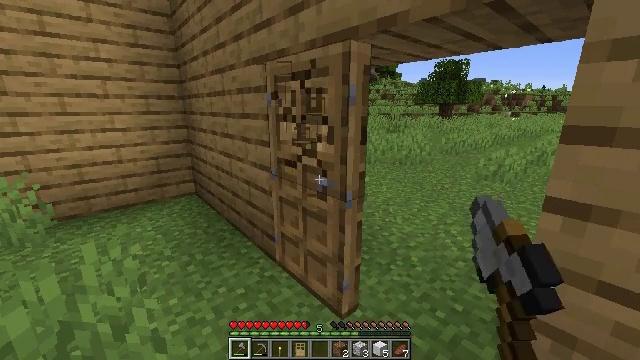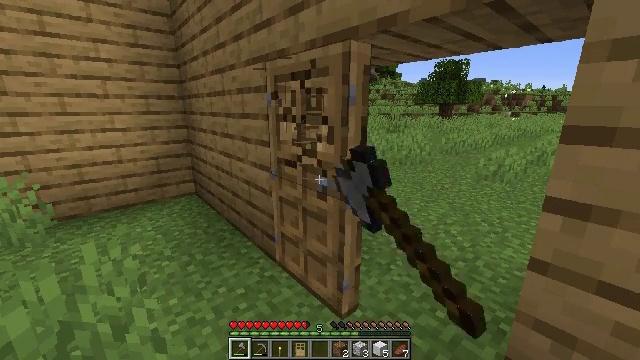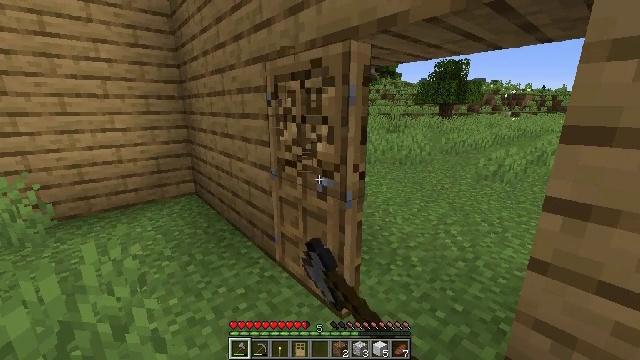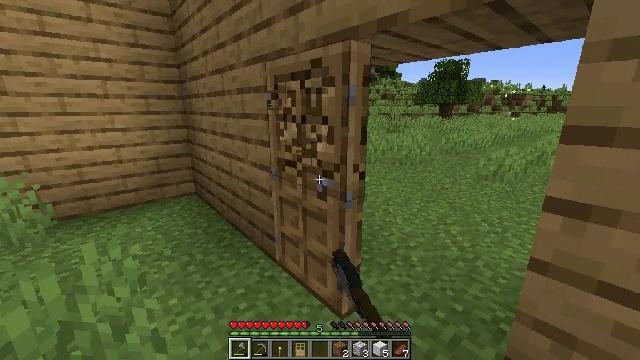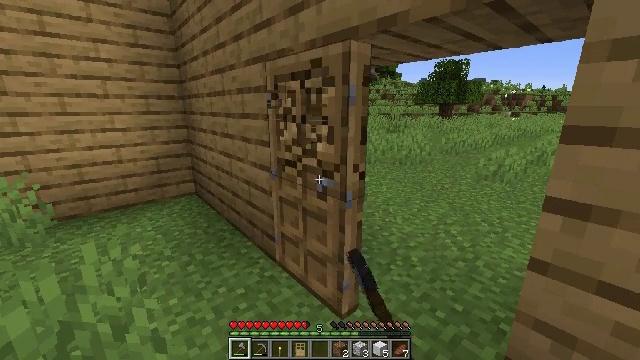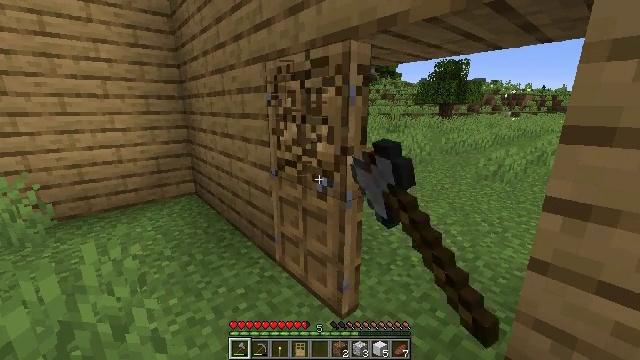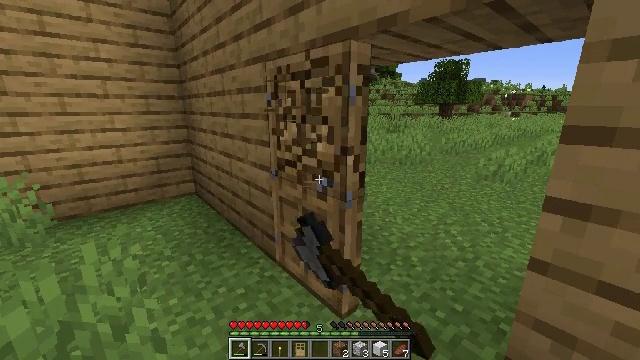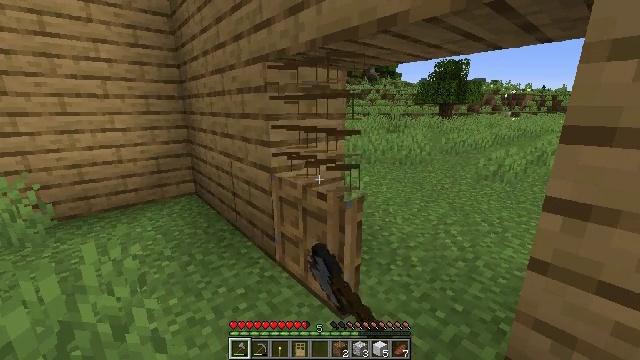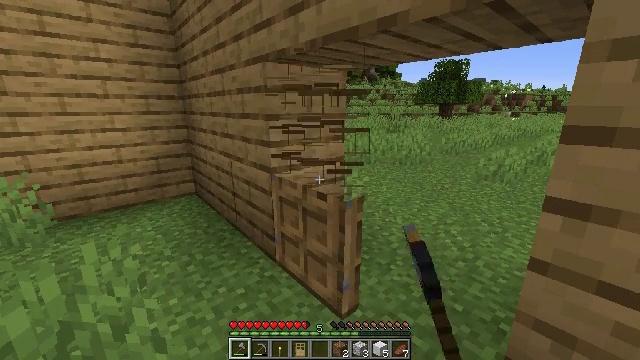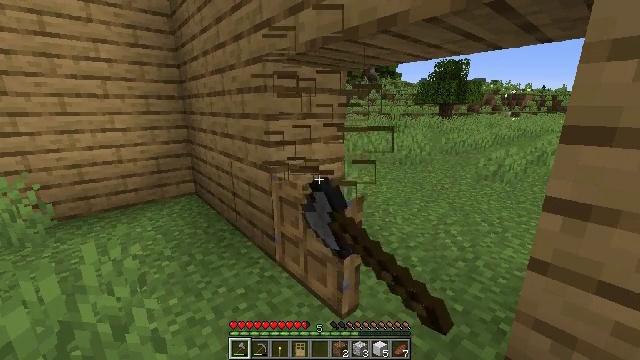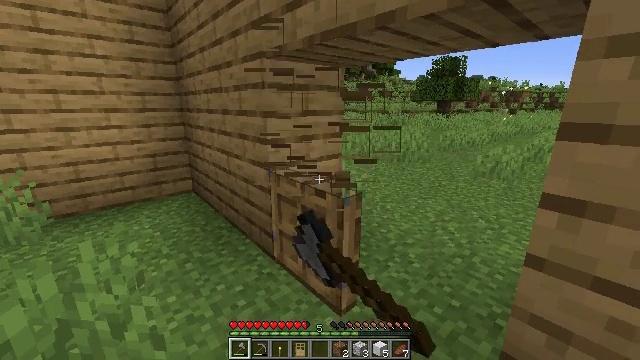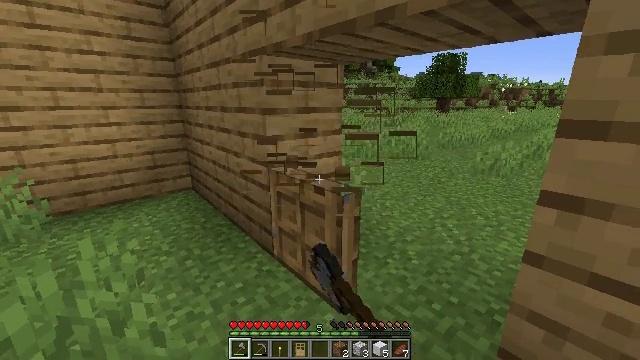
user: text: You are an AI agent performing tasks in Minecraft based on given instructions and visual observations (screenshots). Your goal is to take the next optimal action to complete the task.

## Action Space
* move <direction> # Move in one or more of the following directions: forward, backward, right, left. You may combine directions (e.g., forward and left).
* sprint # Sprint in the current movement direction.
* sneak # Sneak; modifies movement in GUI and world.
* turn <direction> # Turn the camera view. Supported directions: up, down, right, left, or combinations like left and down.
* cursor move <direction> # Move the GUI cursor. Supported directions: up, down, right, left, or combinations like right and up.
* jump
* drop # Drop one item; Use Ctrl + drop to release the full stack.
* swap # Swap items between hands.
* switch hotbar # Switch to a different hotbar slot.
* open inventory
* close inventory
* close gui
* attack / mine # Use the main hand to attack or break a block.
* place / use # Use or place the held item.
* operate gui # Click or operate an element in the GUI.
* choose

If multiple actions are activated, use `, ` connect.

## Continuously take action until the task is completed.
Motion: motion action
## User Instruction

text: Break the oak door to remove it.
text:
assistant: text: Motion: attack / mine
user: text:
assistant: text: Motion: attack / mine
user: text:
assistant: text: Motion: attack / mine
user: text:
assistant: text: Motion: attack / mine
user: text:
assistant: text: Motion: attack / mine
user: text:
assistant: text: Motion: attack / mine
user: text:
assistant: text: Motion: attack / mine
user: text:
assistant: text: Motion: attack / mine
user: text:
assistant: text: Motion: attack / mine
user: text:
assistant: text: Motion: attack / mine
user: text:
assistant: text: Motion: attack / mine
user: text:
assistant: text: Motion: attack / mine